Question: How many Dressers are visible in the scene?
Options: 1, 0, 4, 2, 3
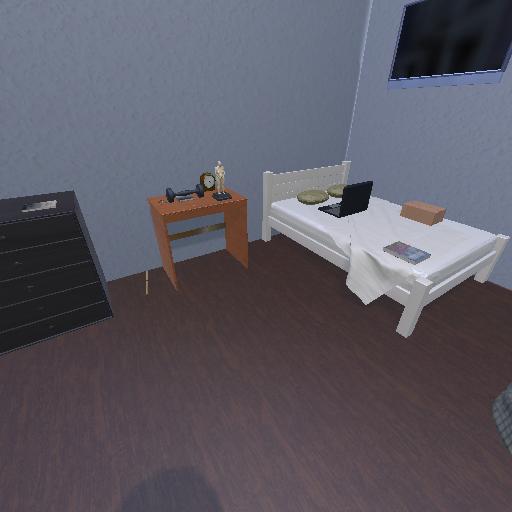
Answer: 1